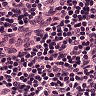
Metastatic tissue present: no